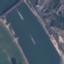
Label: River